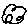
Label: cloud